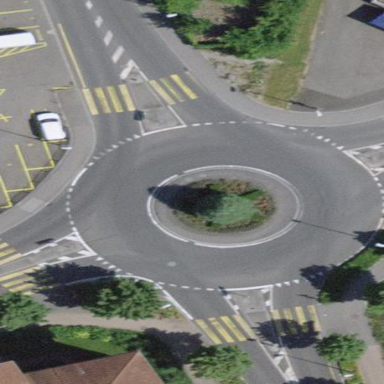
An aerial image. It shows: Tertiary road with asphalt surface leading to roundabout junction.